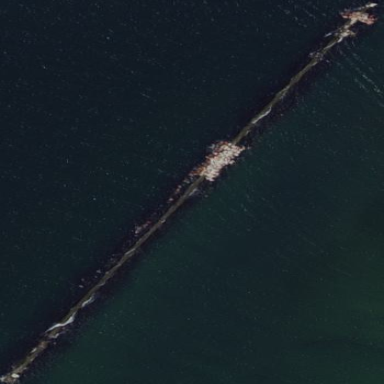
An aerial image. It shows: Breakwater structure.